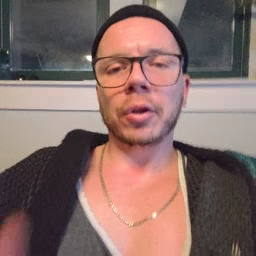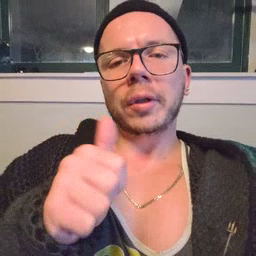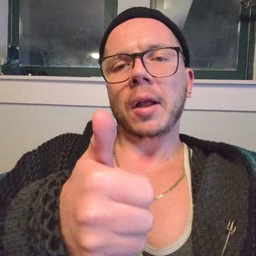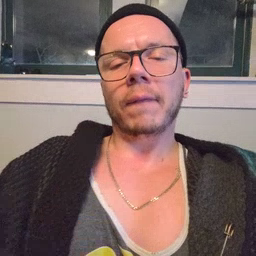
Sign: yourself